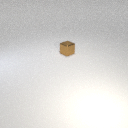
small brown metal cube